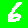
Digit: 6